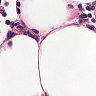
Metastatic tissue present: no